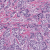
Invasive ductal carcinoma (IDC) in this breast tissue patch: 1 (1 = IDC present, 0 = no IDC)